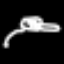
Label: frog